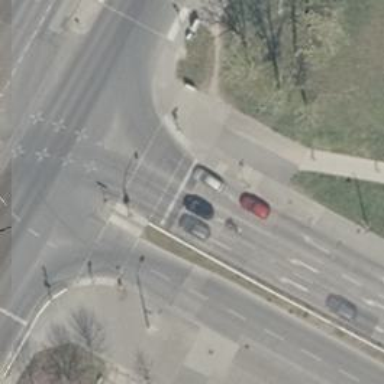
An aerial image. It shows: Road with traffic signals.